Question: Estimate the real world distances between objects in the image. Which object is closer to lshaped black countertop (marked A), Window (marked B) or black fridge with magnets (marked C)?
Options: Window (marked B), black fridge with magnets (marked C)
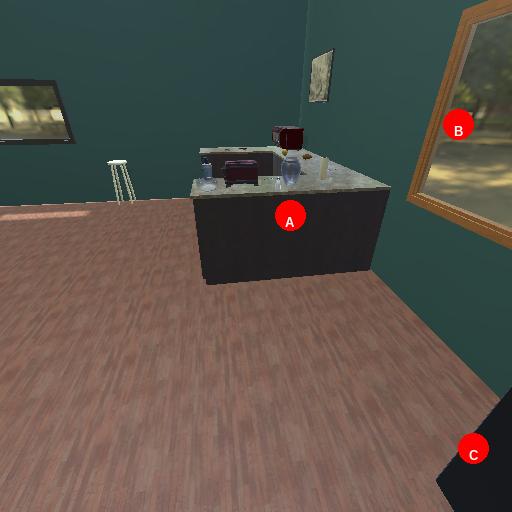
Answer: Window (marked B)